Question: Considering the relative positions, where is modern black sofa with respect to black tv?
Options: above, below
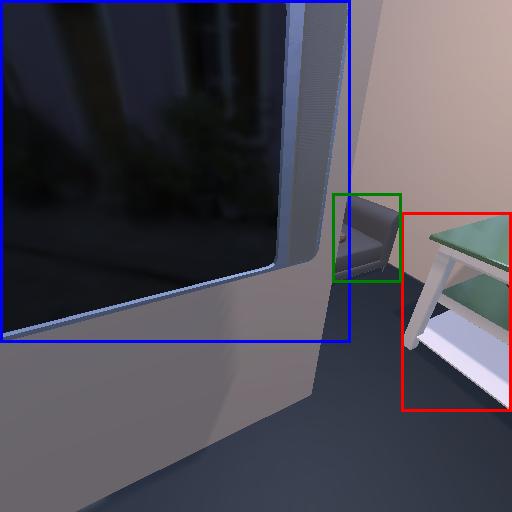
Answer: above